Field crop: tomato
Growth stage: 1
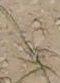
Species: cyperus